Question: Count the number of objects in the diagram.
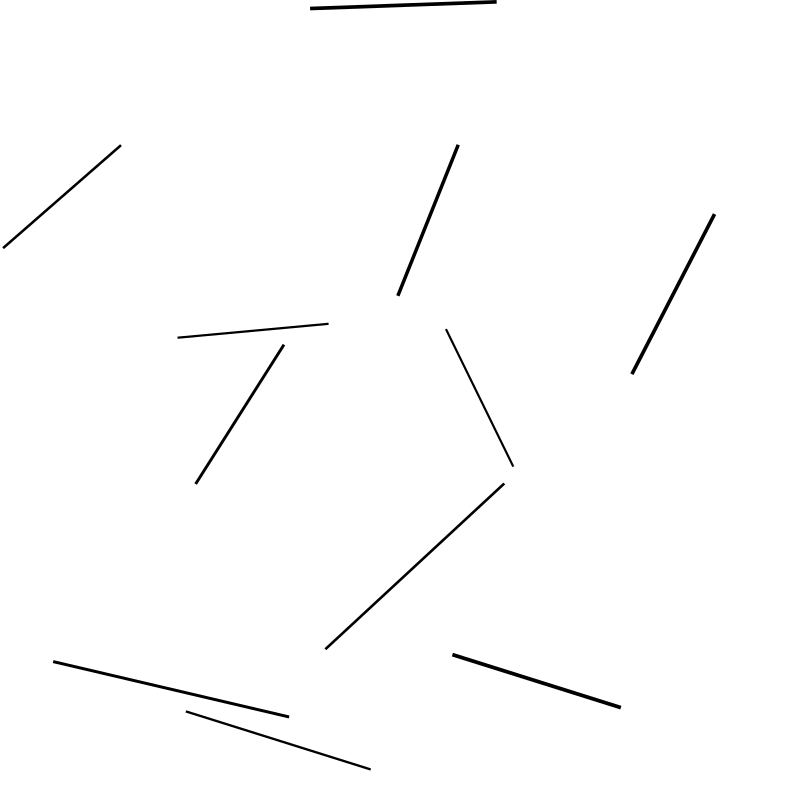
Answer: 11